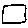
Label: square